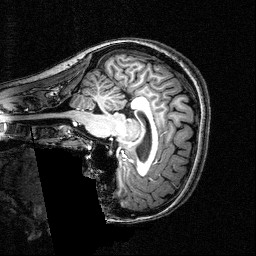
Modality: T1w
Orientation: sagittal
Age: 26
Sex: male
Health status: healthy
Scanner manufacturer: siemens
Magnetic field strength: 3 T
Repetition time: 2.5 s
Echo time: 0.00393 s